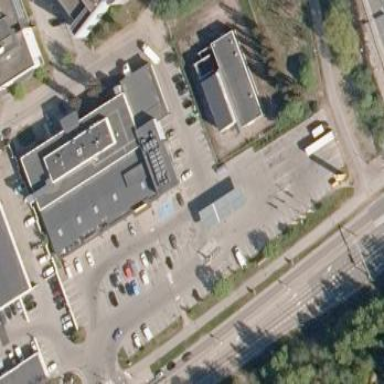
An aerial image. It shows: Block building that houses supermarket.